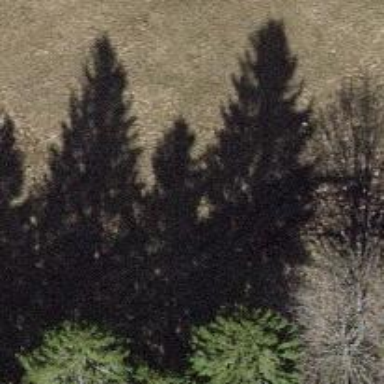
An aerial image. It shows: Beautiful tree in nature.